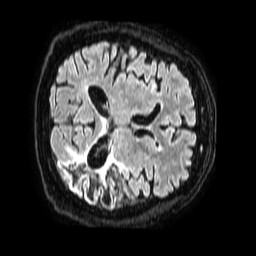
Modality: FLAIR
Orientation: axial
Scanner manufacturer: philips
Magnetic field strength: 1.5 T
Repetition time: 4.8 s
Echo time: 0.3 s